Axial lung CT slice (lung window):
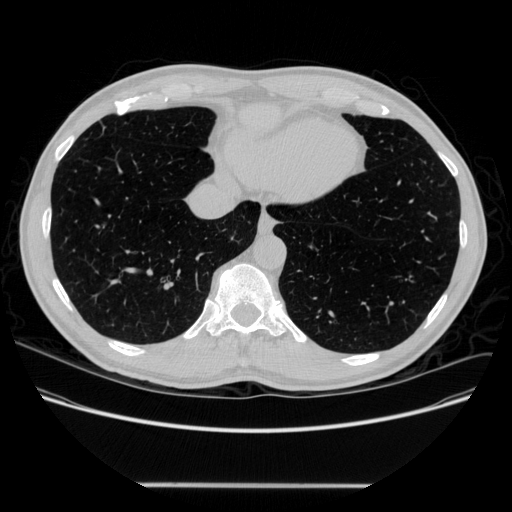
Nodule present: no